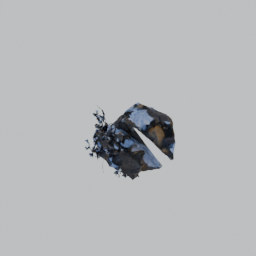
Label: nature